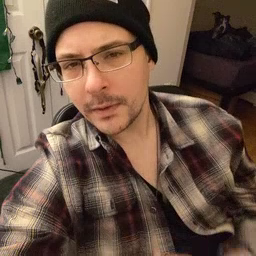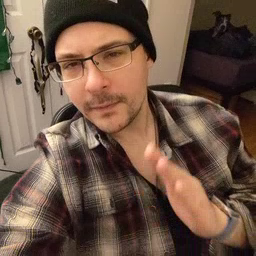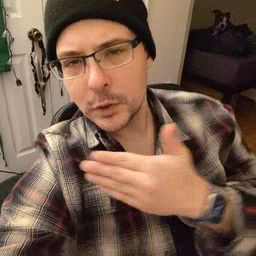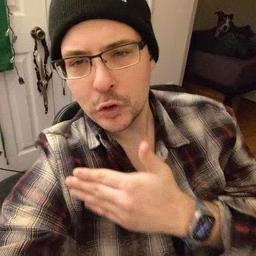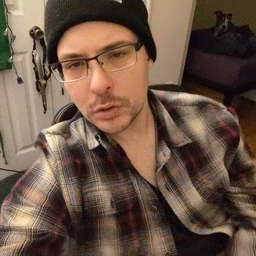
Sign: fish